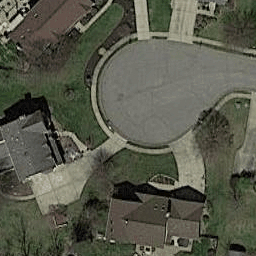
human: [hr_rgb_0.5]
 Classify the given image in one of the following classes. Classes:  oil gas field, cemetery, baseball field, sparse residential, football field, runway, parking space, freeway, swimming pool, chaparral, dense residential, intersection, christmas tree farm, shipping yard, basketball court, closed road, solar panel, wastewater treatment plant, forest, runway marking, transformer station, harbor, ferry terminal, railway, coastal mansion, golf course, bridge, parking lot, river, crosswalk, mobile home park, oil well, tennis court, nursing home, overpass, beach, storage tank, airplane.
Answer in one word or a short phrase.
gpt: closed road